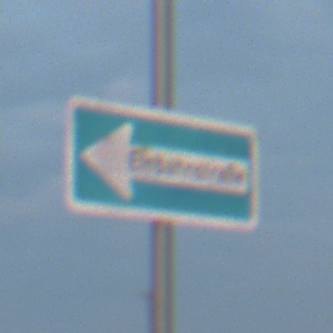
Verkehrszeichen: EinbahnstrasseLinksweisend
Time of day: SunriseSunset
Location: Outdoor (Nature)
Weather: PartlyCloudy
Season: NotSpecified
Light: Natural